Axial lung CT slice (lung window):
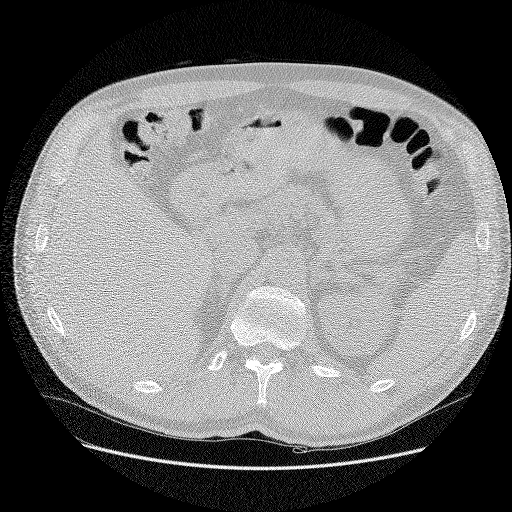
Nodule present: no